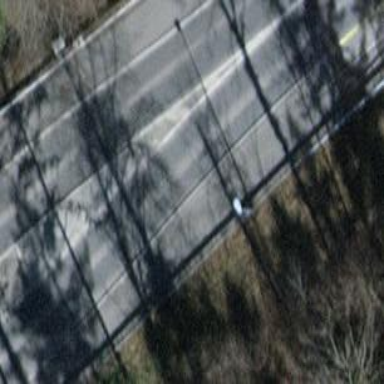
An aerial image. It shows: Primary road with asphalt surface.